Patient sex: M
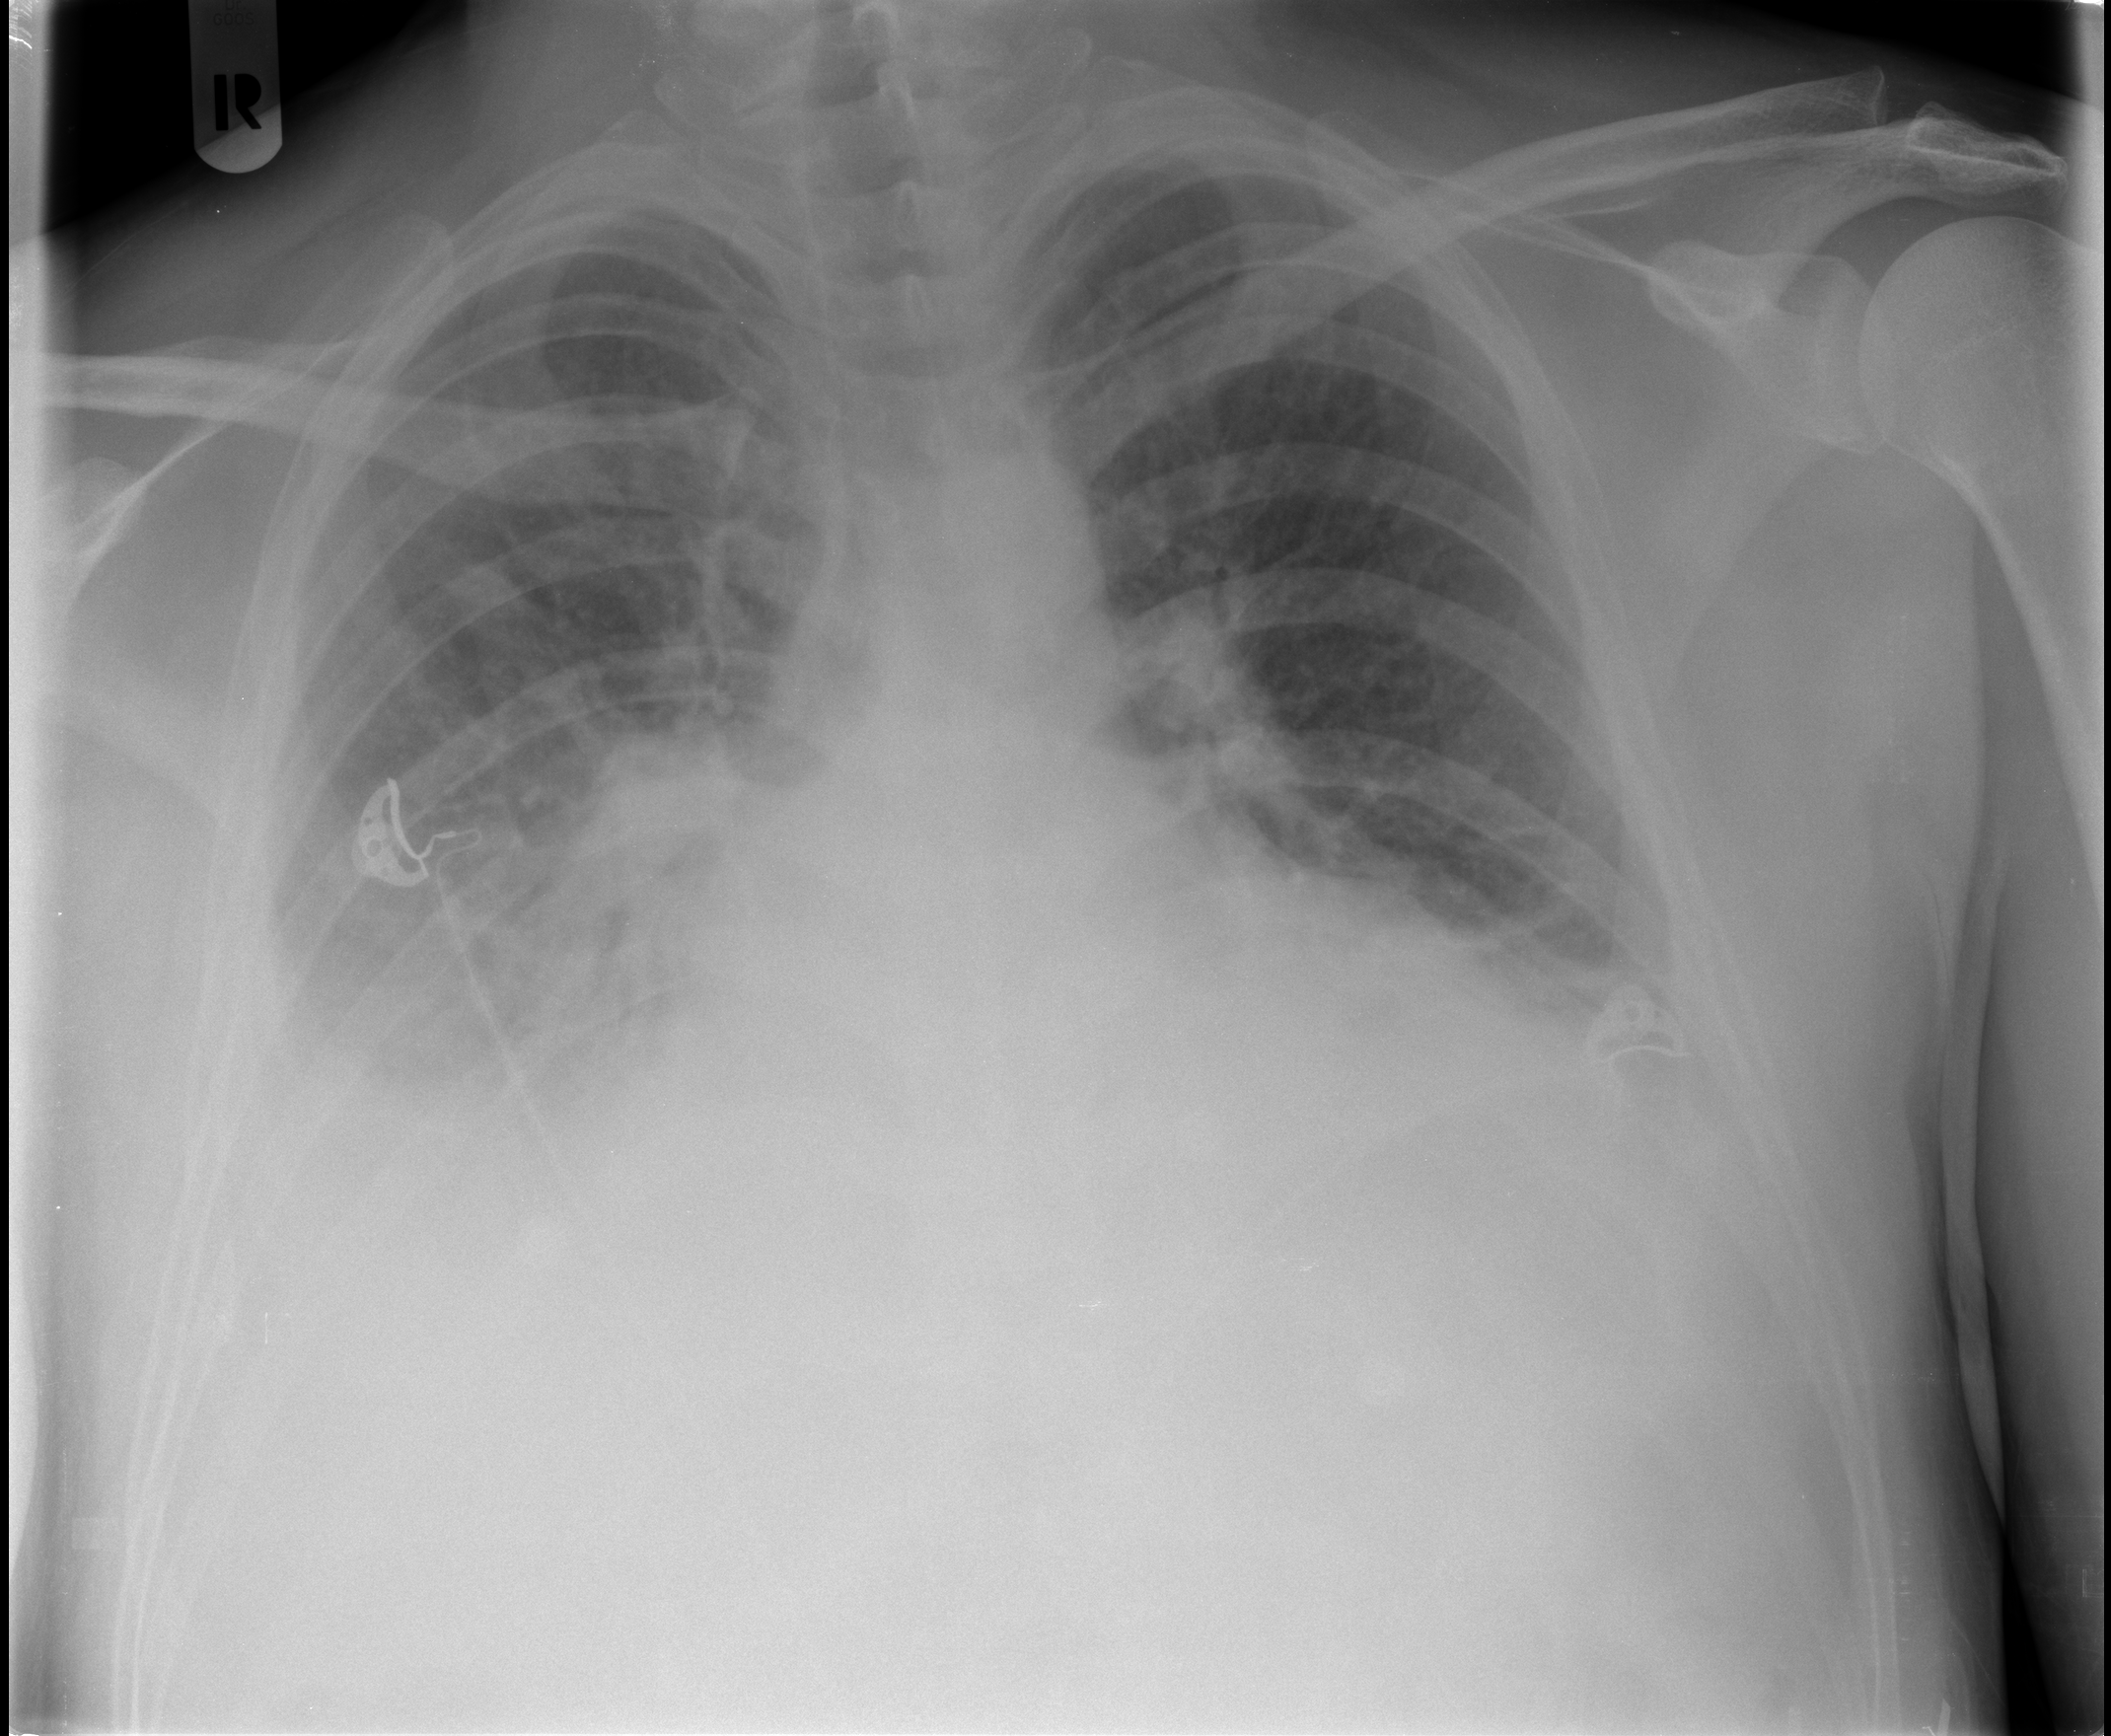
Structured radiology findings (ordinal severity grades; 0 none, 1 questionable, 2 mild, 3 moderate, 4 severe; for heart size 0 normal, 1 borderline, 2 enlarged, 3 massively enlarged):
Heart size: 3
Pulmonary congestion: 2
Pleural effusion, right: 3
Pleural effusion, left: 3
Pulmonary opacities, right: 0
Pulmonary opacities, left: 0
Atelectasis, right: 3
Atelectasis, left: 1